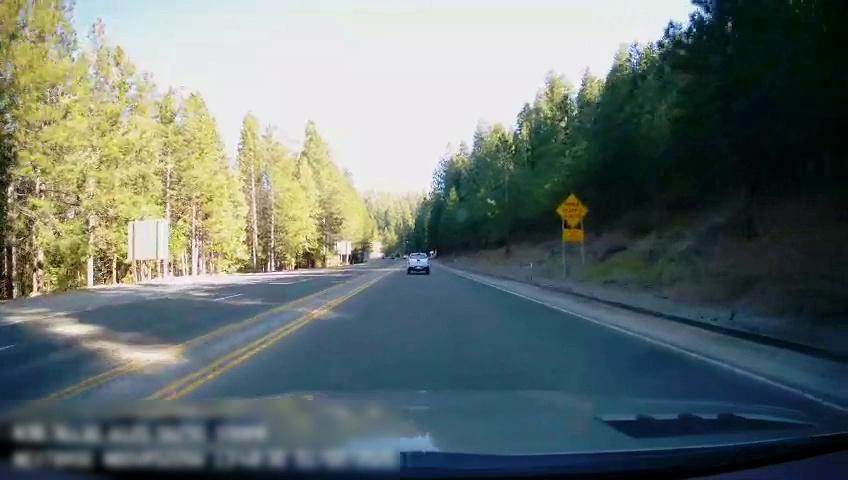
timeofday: Day
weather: Sunny
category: Drivable Space
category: Vehicles | Truck
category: Lanes | Alternate Lane
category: Lanes | Current Lane
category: Lanes | Current Lane
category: Lanes | Opposite Lane
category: Lanes | Opposite Lane
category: Lanes | Opposite Lane
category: Lanes | Opposite Lane
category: Traffic | Signs
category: Traffic | Signs